Interaction volume radius: 10 \u00c5
Interaction volume height: 25 \u00c5
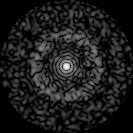
Disorder parameter: 0.8347